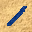
Label: 1